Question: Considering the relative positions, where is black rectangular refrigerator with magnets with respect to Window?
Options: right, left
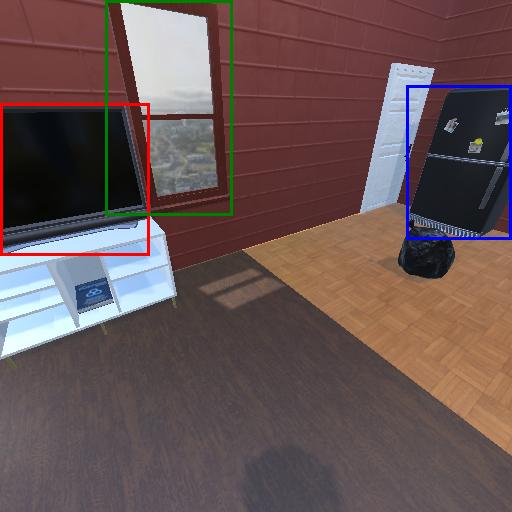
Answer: right